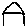
Label: house